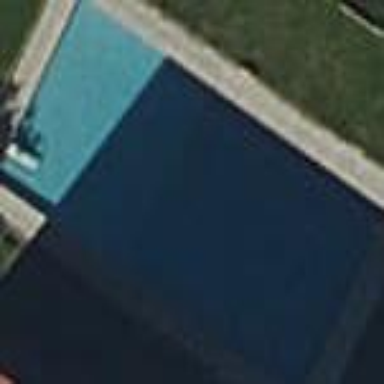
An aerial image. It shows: Swimming pool located in leisure land.